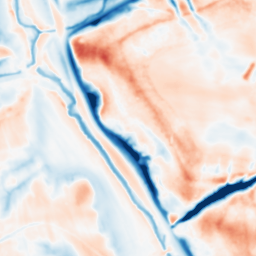
Category: multiscale
Decomposition family: dog
Decomposition parameters: sigma_low: 1
sigma_high: 10
Upsampling method: cubic_catmull_rom
Upsampling parameters: scale: 4
Upsampling scale: 4